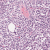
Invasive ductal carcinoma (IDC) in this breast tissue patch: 1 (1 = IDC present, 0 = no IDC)